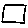
Label: square